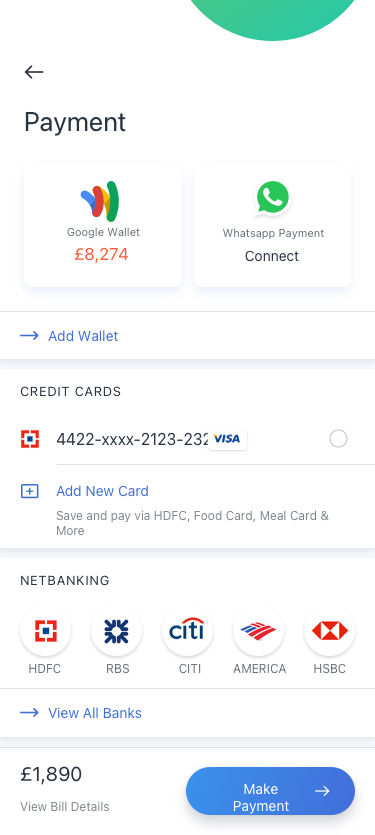
Text in this UI design:
Add Wallet
Payment
Google Wallet
£8,274
Whatsapp Payment
Connect
Credit Cards
4422-xxxx-2123-2323
Add New Card
Save and pay via HDFC, Food Card, Meal Card & More
View All Banks
Netbanking
HDFC
RBS
CITI
AMERICA
HSBC
Make Payment
£1,890
View Bill Details